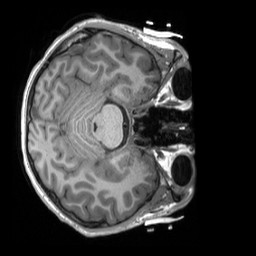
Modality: T1w
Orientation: axial
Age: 17
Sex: male
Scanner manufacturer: siemens
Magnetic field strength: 3 T
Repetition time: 2.3 s
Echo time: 0.00232 s